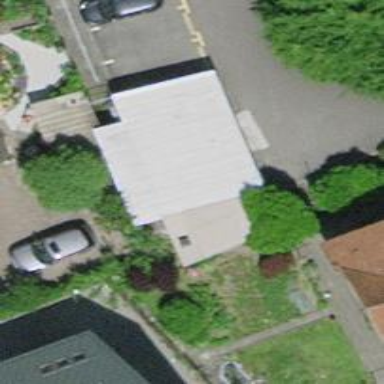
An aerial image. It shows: Group of garages.